Field crop: tomato
Growth stage: 2
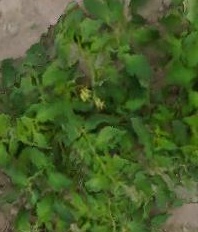
Species: tomato